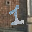
Label: 1